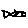
Label: fish